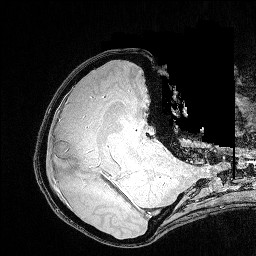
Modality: FLASH
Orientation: axial
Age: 25
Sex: female